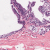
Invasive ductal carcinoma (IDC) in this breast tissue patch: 0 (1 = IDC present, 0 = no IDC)